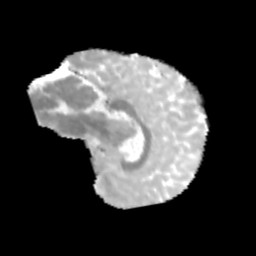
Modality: MD
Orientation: sagittal
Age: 12
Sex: male
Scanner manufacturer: siemens
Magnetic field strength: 3 T
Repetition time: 3.8 s
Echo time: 0.07 s